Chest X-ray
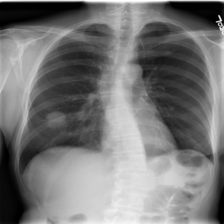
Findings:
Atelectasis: negative
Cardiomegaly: negative
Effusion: negative
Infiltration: negative
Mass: positive
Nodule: positive
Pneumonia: negative
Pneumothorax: negative
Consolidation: negative
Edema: negative
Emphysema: negative
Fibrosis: negative
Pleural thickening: negative
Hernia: negative